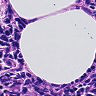
Metastatic tissue present: no